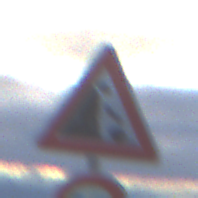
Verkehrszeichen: SteinschlagLinks
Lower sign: Geschwindigkeit80
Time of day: SunriseSunset
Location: Outdoor (Suburban)
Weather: PartlyCloudy
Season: NotSpecified
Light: Natural